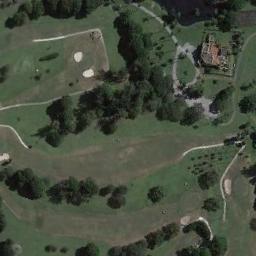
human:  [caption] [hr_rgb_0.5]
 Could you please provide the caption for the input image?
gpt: The golf course has some fairways, Roads, Barrier trees and sandpits and a house is also in the golf course .

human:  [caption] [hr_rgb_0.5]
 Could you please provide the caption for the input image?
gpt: There are a few bunkers and a few paths on a large green lawn on the golf course with many trees and several buildings .

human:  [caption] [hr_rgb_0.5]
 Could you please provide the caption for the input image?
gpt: There is a winding road and a bunker .

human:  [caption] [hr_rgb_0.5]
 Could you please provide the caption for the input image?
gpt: Many trees are near the golf course .

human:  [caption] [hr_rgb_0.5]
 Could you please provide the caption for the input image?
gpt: There are some bunkers and green trees on the golf course .